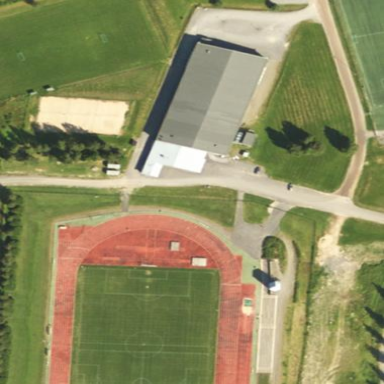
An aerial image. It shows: Building that houses ice hockey sports centre.